Question: I'm developing an OPC Client, everything was good until i get an HRESULT-FAULT Error, so i try this solution; <URL>
I execute this command :
'''
C:\Program Files\Microsoft Visual Studio 10.0\Common7\IDE\devenv.exe /setup
'''
Then when trying to lunch VisualStudio V12 i get this error:

Any help will be appreciated.
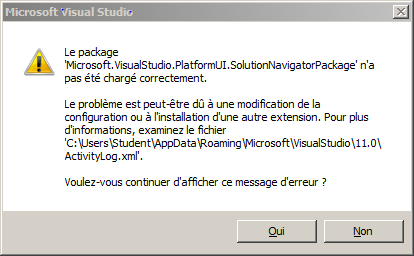
Answer: For the persons who have the same problem:
I solve this problem by Uninstall then install Visual Studio 2012.